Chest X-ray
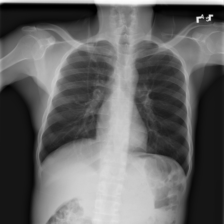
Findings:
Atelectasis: negative
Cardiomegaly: negative
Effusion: negative
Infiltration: negative
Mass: negative
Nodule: negative
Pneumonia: negative
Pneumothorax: negative
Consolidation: negative
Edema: negative
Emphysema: negative
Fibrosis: negative
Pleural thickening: negative
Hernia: negative